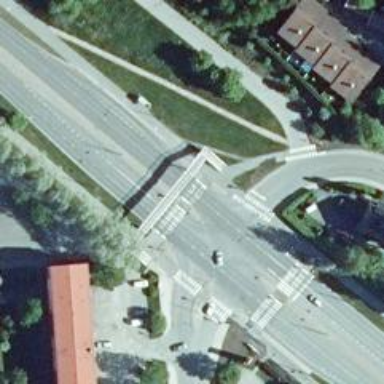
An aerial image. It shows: Asphalt footway with marked crossing and pedestrian island.